Question: I am trying to make a sample Calculator application in which I need to nest multiple LinearLayouts within a parent RelativeLayout, each LinearLayout consists of 2 text boxes aligned horizontally and a radio button for the operation selected, so I have radio buttons for the operations of addition, subtraction, multiplication and division. and the UI should look something like the one in the image, wherein I have 2 text fields and a radio button aligned horizontally for every operation, but I am not able to come up with an effective way to nest the LinearLayouts effectively within the RelativeLayout, some help will be appreciated.
Here is the XML file that describes the UI of the application
'''
<RelativeLayout xmlns:android="http://schemas.android.com/apk/res/android"
xmlns:tools="http://schemas.android.com/tools"
android:layout_width="fill_parent"
android:layout_height="fill_parent"
android:orientation="vertical" >
<LinearLayout
android:id="@+id/layout1"
android:layout_width="fill_parent"
android:layout_height="match_parent"
android:orientation="horizontal" >
<EditText android:id="@+id/edit_number1"
android:inputType="number"
android:layout_width="0dp"
android:layout_height="wrap_content"
android:layout_weight="1"/>
<EditText android:id="@+id/edit_number2"
android:inputType="number"
android:layout_width="0dp"
android:layout_height="wrap_content"
android:layout_weight="1"/>
<RadioButton
android:id="@+id/addition"
android:layout_width="wrap_content"
android:layout_height="wrap_content"
android:text="@string/addition"
android:checked="false" />
</LinearLayout>
<LinearLayout
android:layout_width="match_parent"
android:layout_height="match_parent"
android:orientation="horizontal"
android:layout_below="@+id/layout1">
<EditText android:id="@+id/edit_number3"
android:inputType="number"
android:layout_width="0dp"
android:layout_height="wrap_content"
android:layout_weight="1"/>
<EditText android:id="@+id/edit_number4"
android:inputType="number"
android:layout_width="0dp"
android:layout_height="wrap_content"
android:layout_weight="1"/>
<RadioButton
android:id="@+id/subtraction"
android:layout_width="wrap_content"
android:layout_height="wrap_content"
android:text="@string/subtraction"
android:checked="false" />
</LinearLayout>
</RelativeLayout>
'''

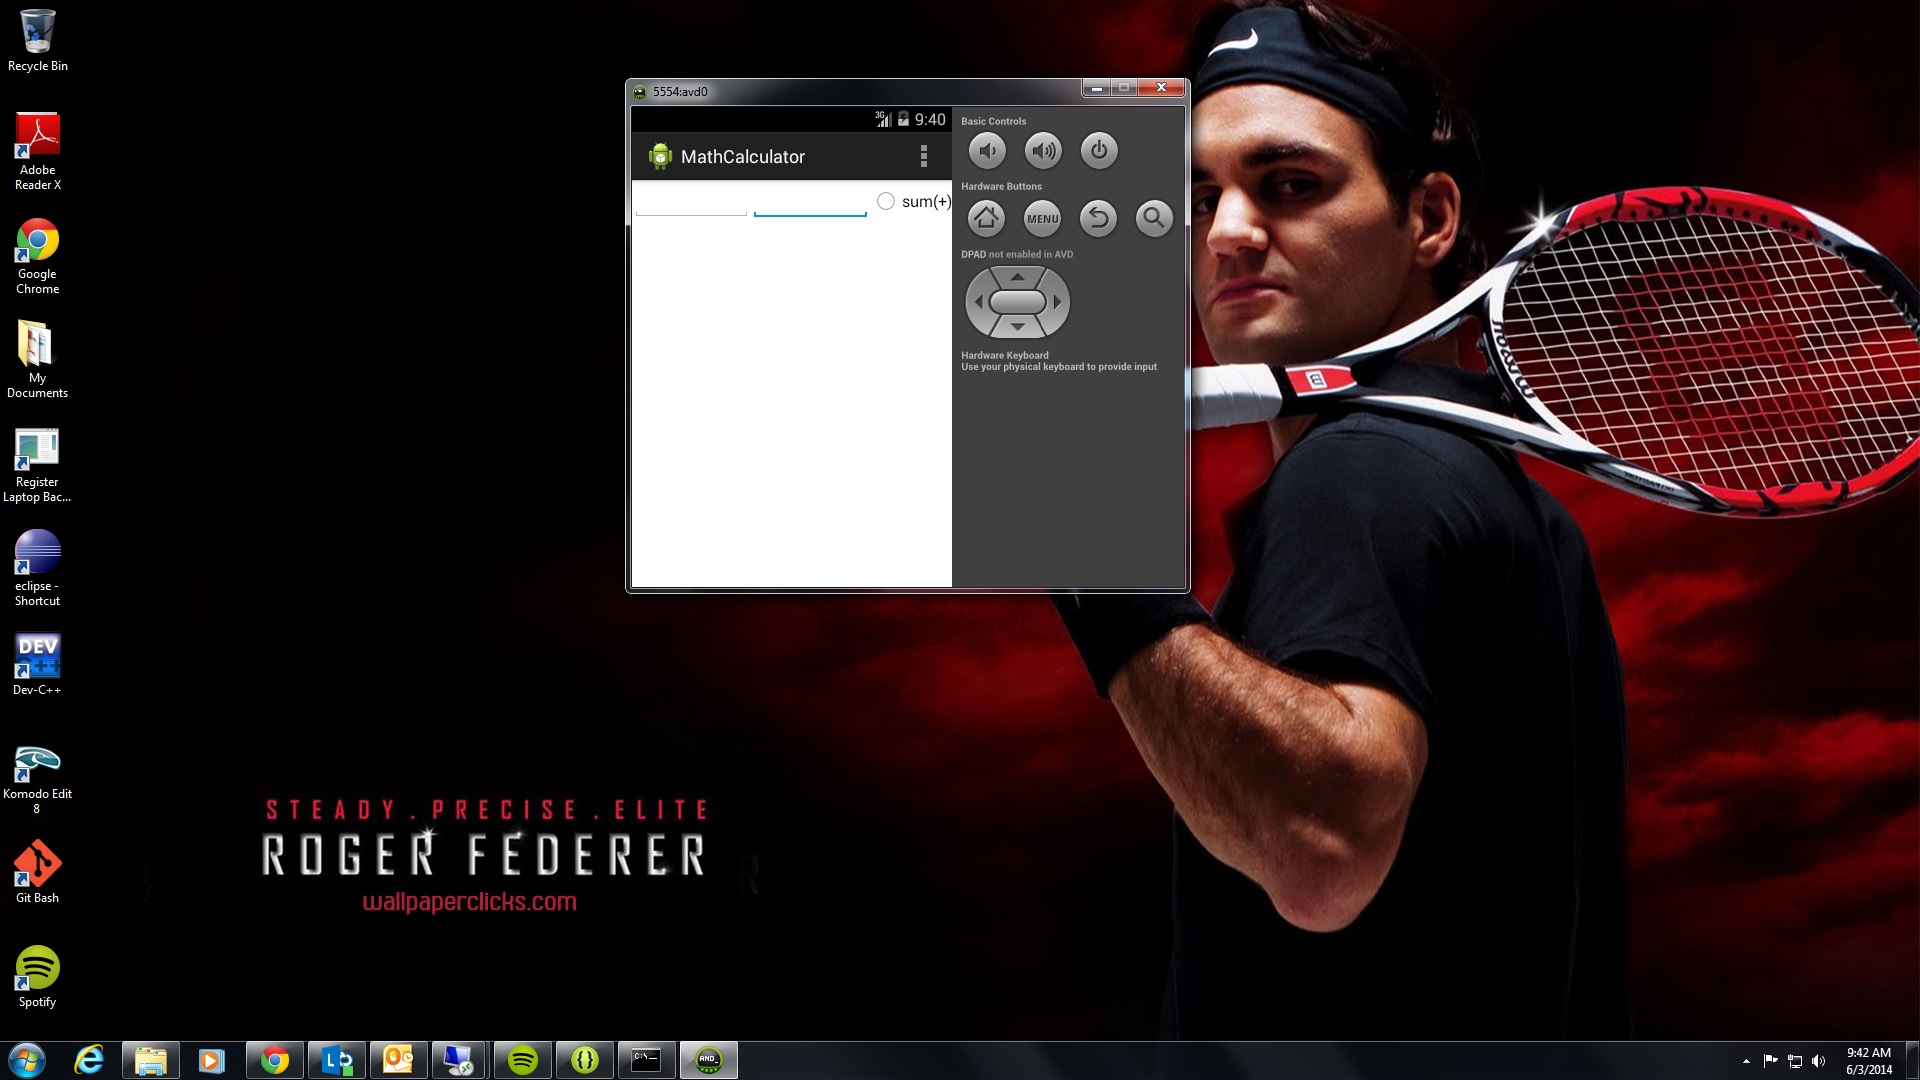
Answer: Change the 'layout_height' on each 'LinearLayout' to 'wrap_content'.